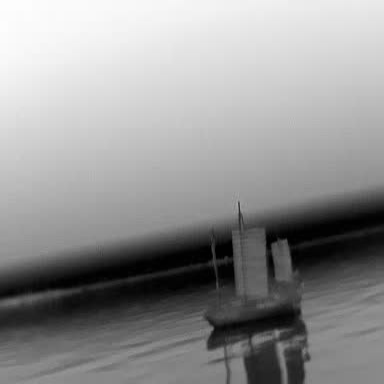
There is a sailboat in the infrared image.